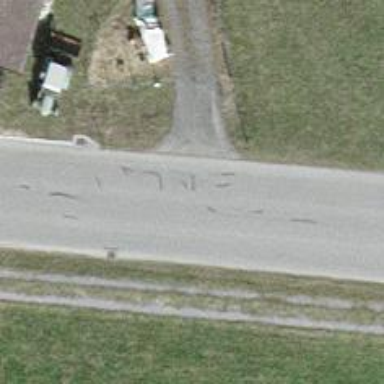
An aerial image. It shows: Tertiary road.